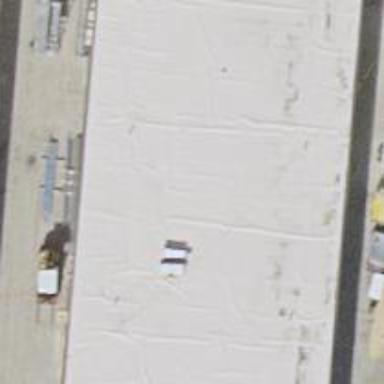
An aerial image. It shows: Flat-roofed commercial building.